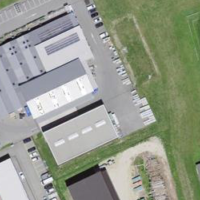
EUNIS habitat code: 55
Species observed at this site:
Lamium maculatum